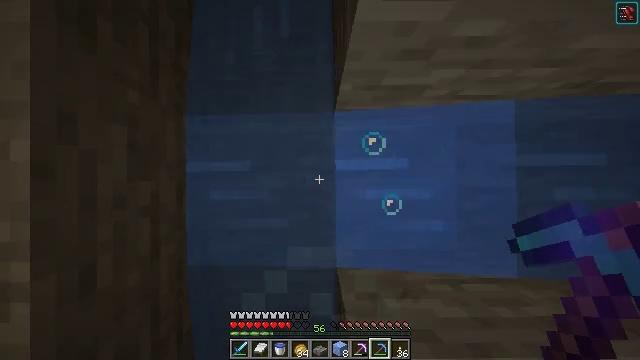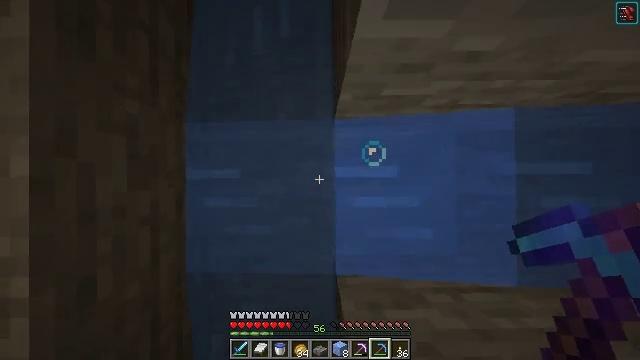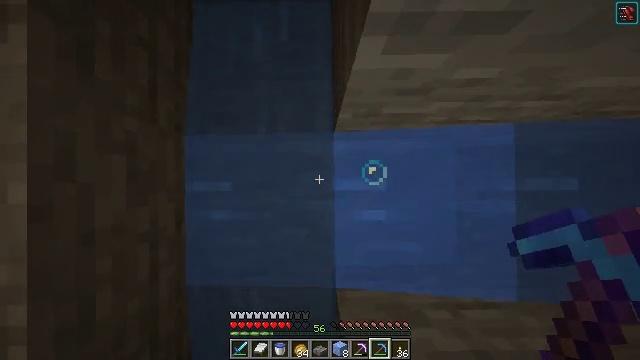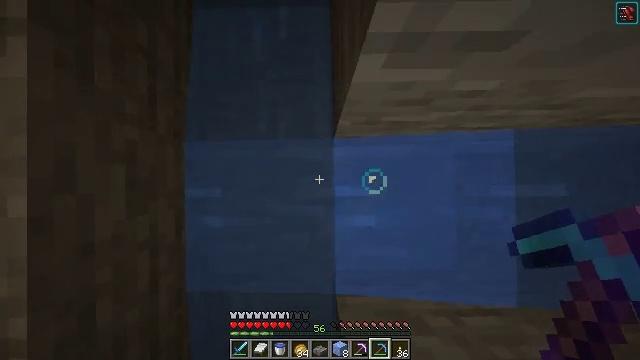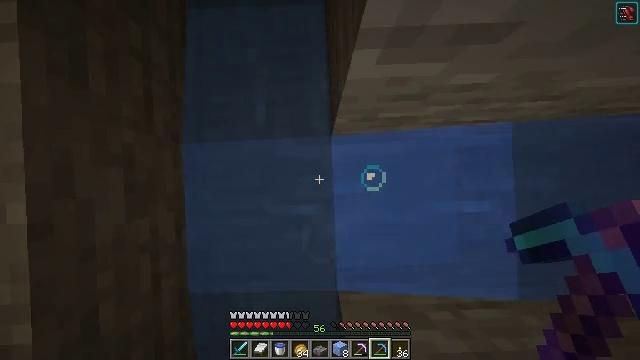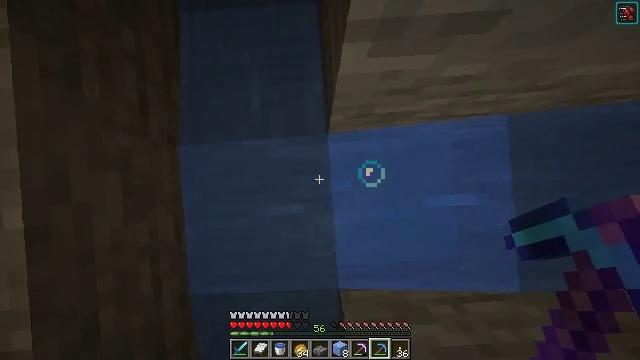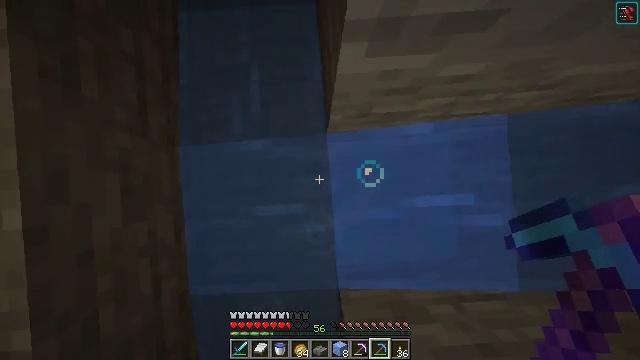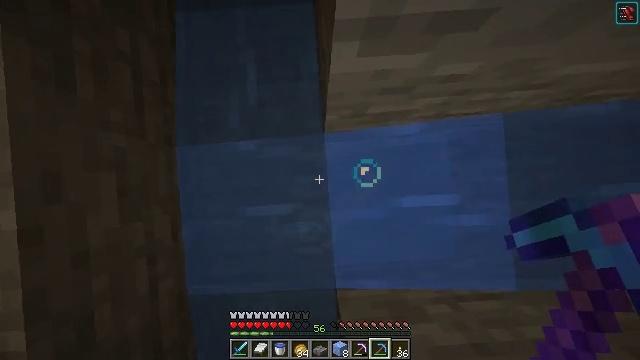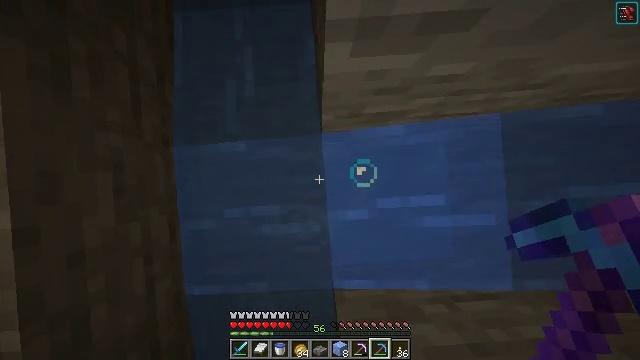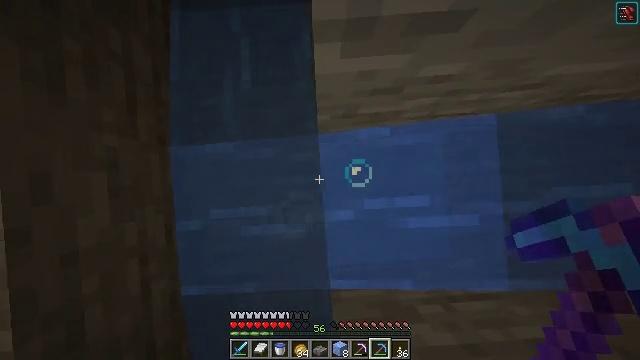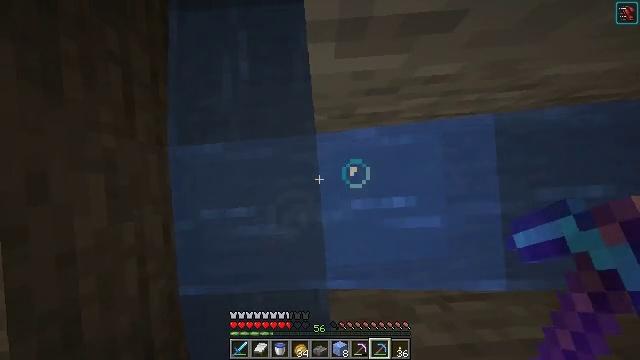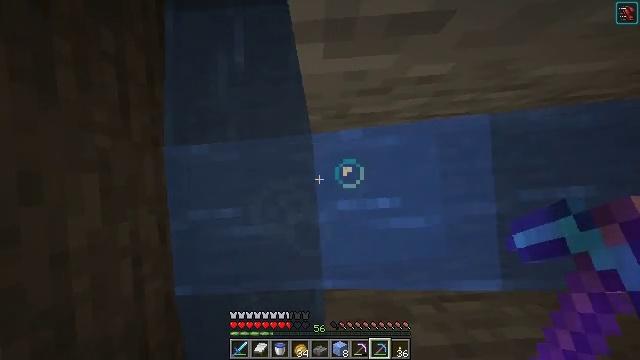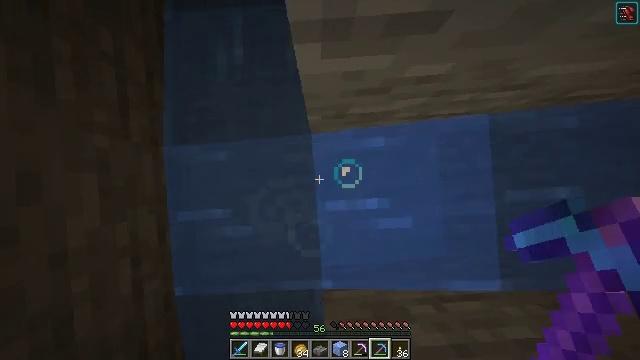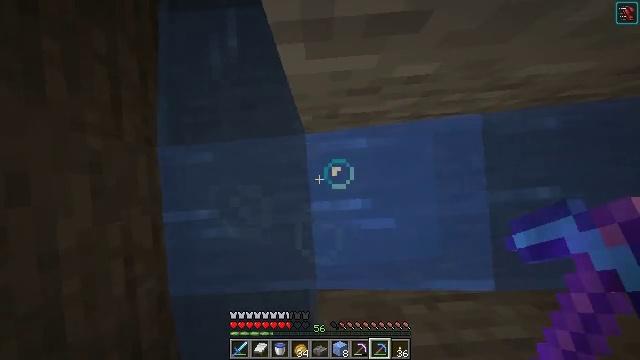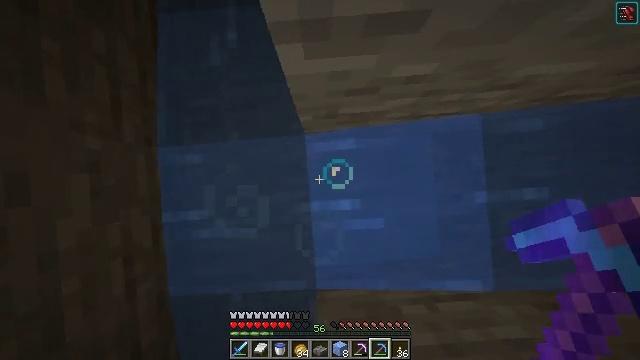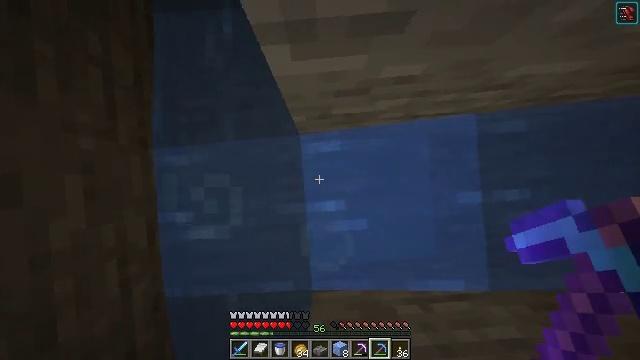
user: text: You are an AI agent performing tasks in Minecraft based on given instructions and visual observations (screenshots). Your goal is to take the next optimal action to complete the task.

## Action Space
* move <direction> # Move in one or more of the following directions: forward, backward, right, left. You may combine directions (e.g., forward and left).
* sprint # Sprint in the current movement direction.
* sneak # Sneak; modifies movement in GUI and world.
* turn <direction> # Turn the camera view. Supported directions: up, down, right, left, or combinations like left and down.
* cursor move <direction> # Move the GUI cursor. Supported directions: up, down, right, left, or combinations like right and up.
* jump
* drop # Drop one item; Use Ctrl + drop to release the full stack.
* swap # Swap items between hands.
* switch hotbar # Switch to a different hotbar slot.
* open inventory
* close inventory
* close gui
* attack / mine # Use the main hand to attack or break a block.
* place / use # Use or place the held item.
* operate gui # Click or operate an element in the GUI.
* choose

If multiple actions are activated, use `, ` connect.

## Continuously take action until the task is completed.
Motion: motion action
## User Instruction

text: Gather ice for building or crafting.
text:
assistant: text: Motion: move forward and move right
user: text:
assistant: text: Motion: move forward and move right
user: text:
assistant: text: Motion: move forward and move right
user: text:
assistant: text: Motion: move forward and move right, turn right and down
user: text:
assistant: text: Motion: move right, turn right and down
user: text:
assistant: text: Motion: move right
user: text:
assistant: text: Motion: move right
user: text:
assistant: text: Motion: move right
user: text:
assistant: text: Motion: move right
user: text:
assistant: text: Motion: move right
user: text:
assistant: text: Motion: move right
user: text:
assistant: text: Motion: move right
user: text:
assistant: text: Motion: move right
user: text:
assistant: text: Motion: move right
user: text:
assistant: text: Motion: move right
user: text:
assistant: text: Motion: move right
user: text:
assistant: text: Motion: move right
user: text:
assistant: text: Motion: move right
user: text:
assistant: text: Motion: move right
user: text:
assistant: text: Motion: move right
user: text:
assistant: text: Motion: move right
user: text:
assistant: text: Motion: move right
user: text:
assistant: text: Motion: move right
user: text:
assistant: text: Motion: move right
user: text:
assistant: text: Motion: turn left
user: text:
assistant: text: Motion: move right
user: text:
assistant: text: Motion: move right, attack / mine
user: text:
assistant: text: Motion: move right, attack / mine
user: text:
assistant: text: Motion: move right
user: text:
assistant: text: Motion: move right